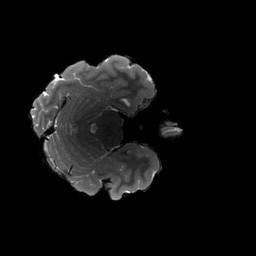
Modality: T2w
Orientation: axial
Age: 22
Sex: female
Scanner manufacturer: siemens
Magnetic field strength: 3 T
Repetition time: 3.2 s
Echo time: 0.564 s